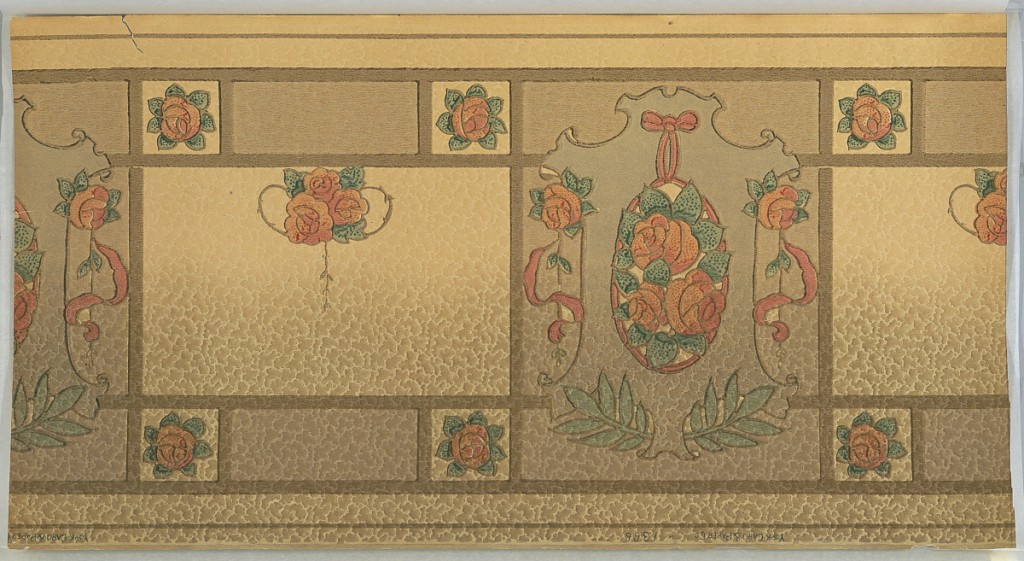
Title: Frieze
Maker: York Card & Paper Co., 1891
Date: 1905–1915
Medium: Machine-printed paper
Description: Mission Syle. Divided into square and rectangular panels. Large square panels have a medallion with a hanging pendant of stylized roses, ribbon, leafy laurels. The rectangular panels have small floral bouquets with vining, bordered by individual stylized roses. Background has blotchy cloud-like pattern that reveals the ground shaded from dark green brown to cream (now faded). Printed in pinks, greens, blue, pink orange, green brown and beige.
Piece reattached in the upper left corner.
Printed in bottom selvedge: "York Card & Paper Co." "1366"